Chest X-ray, PA view. Patient: 59 years old, sex M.
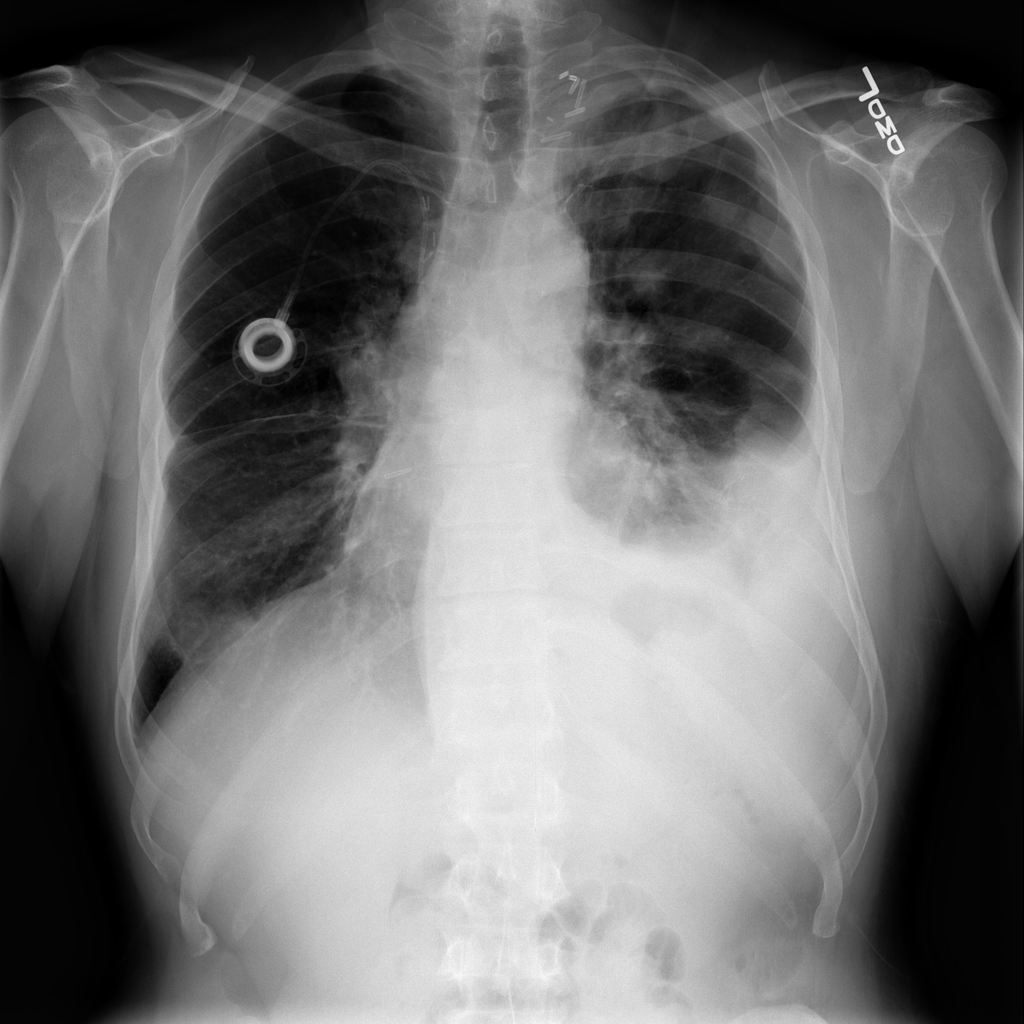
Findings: Effusion, Mass